Question: So I have a geofire data structure shown in the picture below. Each of my geofire location represents the location of where a photo was taken. So the unique key circled in red is the key that corresponds to a photo, saved in a separate branch in my database.

I am stuck now because I'm not sure how I can set my security rule allow write only if: "the authenticated user equals to the user that the photo belongs to".
Note: I cannot do the following,
'''
image_location
-public
-user id
-picture id
- g:
- l:
-0:
-1:
'''
This is because I need all image locations to be saved under 1 branch, so that the image can be directly queried by all users, as such:
'''
ref = FirebaseDatabase.getInstance().getReference()
.child(image_location)
.child(public);
GeoFire geoFire = new GeoFire(ref);
'''
Thank you all in advance!
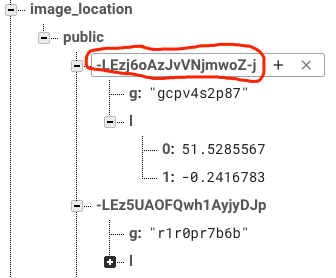
Answer: Geofire for JavaScript associates a location with a key. Beyond those two bits of information, it keeps no additional properties in the location.
This means that the only way to do something based on the current user, is if you use that user's UID as the key. You'd secure that with:
'''
"image_locations": {
"$uid": {
".write": "auth.uid === $uid"
}
}
'''
Since you want to allow multiple photo's, this won't be possible. GeoFire for Java recently added the ability to add more data (such as your need for a UID) to the geo-locations, but that didn't happen in the JavaScript library yet.